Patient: sex F, age 65
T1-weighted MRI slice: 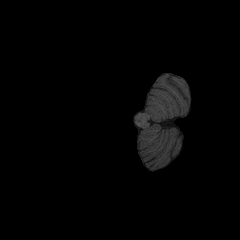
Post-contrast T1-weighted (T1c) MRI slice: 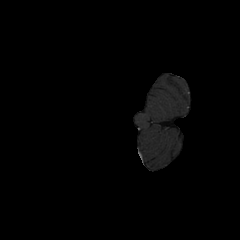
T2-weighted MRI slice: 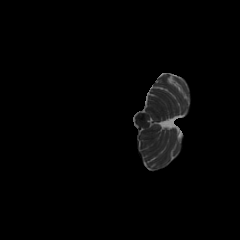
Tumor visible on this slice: no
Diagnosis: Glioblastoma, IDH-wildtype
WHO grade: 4